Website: bh-photo
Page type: order-tracking
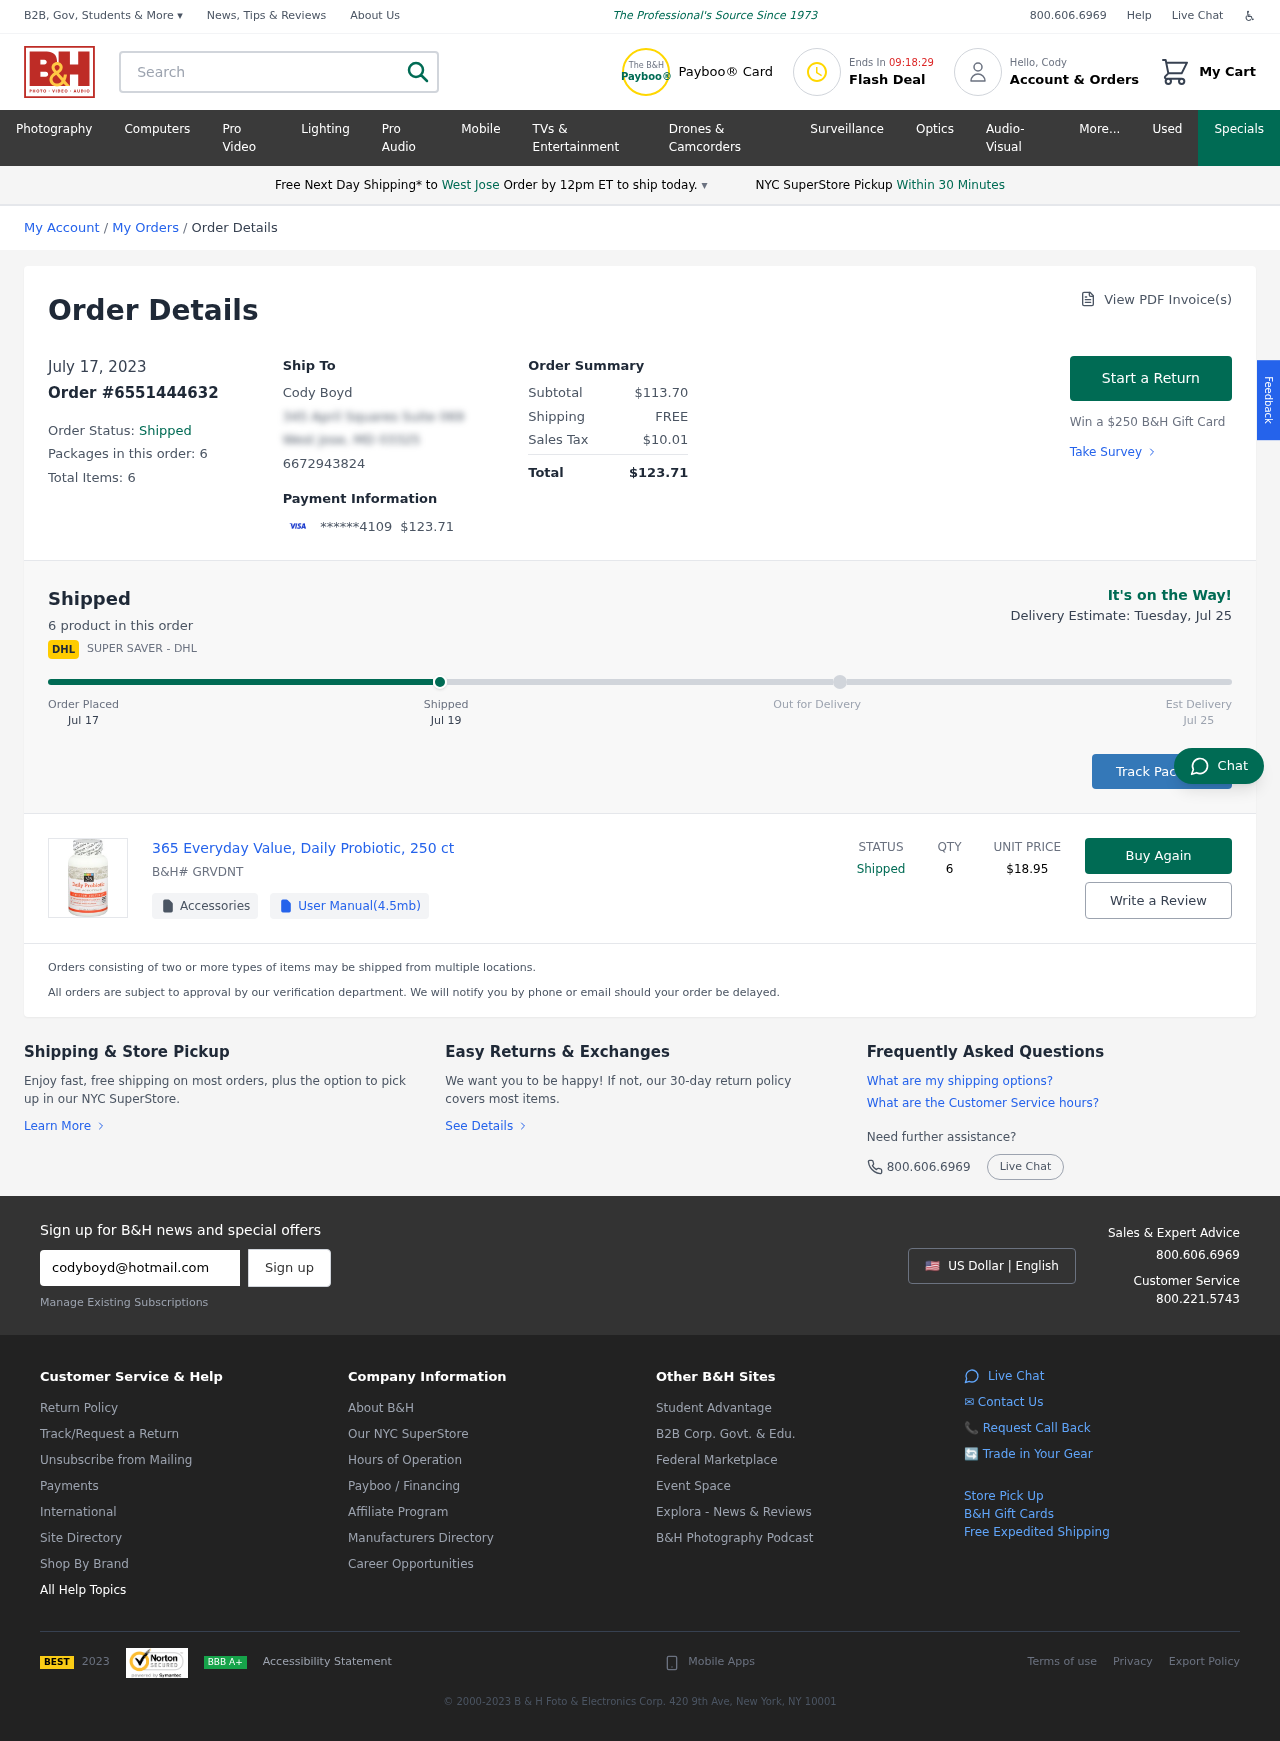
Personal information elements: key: PII_CARD_LAST4
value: ******4109
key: PII_CITY
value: West Jose
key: PII_EMAIL
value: codyboyd@hotmail.com
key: PII_FIRSTNAME
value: Cody
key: PII_FULLNAME
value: Cody Boyd
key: PII_PHONE
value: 6672943824
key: PII_STREET
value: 345 April Squares Suite 069
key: PII_CITY_STATE_ZIP
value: West Jose, MD 03325
Product elements: key: PRODUCT1_NAME
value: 365 Everyday Value, Daily Probiotic, 250 ct
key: PRODUCT1_PRICE
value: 18.95
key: PRODUCT1_QUANTITY
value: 6
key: PRODUCT1_SKU
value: GRVDNT
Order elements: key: ORDER_DATE
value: Jul 17
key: ORDER_DATE
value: July 17, 2023
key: ORDER_ID
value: Order #6551444632
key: ORDER_NUM_PACKAGES
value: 6
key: ORDER_NUM_ITEMS
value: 6
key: ORDER_NUM_ITEMS
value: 6 product
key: ORDER_TOTAL
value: $123.71
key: ORDER_SUBTOTAL
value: $113.70
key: ORDER_SHIPPING_COST
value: FREE
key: ORDER_TAX
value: $10.01
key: ORDER_DELIVERY_DATE
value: Jul 25
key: ORDER_DELIVERY_DATE
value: Delivery Estimate: Tuesday, Jul 25
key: ORDER_SHIPPING_DATE
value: Jul 19
Search elements: key: HEADER_SEARCH
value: Search